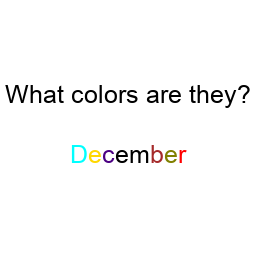
Color: cyan, gold, indigo, black, black, brown, olive, red
Background color: white
Question text color: black